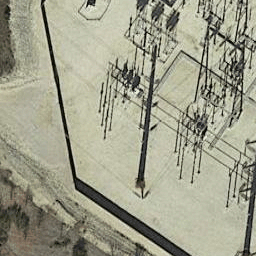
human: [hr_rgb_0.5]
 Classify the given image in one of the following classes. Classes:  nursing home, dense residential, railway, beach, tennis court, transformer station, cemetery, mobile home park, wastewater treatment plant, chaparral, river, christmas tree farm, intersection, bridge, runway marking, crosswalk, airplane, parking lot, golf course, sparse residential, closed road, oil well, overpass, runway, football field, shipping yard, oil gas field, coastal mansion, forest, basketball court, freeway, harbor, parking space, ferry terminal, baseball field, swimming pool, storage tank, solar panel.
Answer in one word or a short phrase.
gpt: transformer station